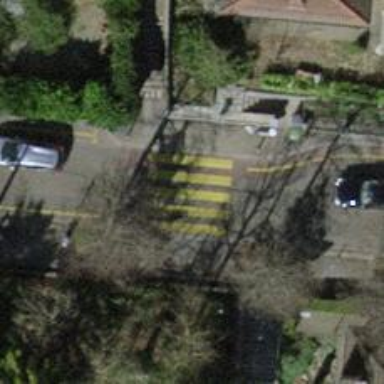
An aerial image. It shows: Paved footway with zebra crossing.